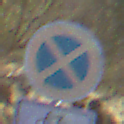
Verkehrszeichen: AbsolutesHalteverbot
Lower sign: EinspurigeFahrzeugeFrei5
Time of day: MorningAfternoon
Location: Outdoor (RoadRail)
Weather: PartlyCloudy
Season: NotSpecified
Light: Natural